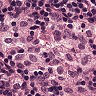
Metastatic tissue present: no